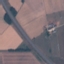
Land use / land cover: Highway